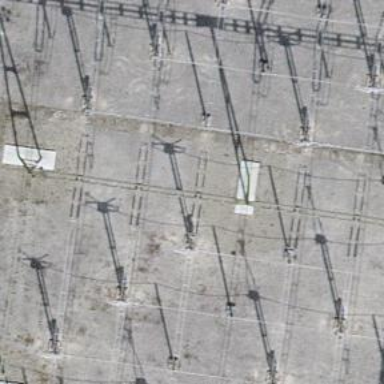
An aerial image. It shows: Insulator used in power equipment.